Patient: sex M, age 34
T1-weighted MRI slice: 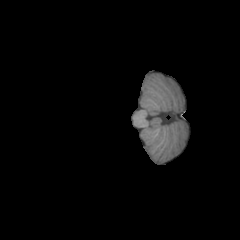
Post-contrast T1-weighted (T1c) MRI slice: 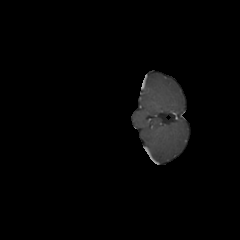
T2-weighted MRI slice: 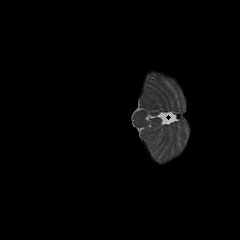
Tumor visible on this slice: no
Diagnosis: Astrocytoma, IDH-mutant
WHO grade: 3